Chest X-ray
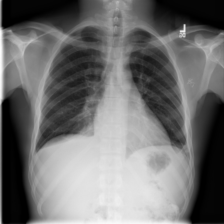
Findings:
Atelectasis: negative
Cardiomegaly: negative
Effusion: positive
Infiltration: negative
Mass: negative
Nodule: negative
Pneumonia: negative
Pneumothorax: negative
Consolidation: negative
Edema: negative
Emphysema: negative
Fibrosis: negative
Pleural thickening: negative
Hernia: negative